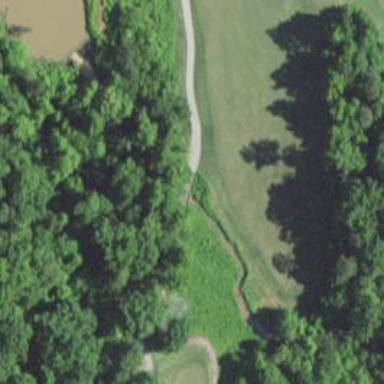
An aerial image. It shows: Service road designated as golf cart path.